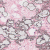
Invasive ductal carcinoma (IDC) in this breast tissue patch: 0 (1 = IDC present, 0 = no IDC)